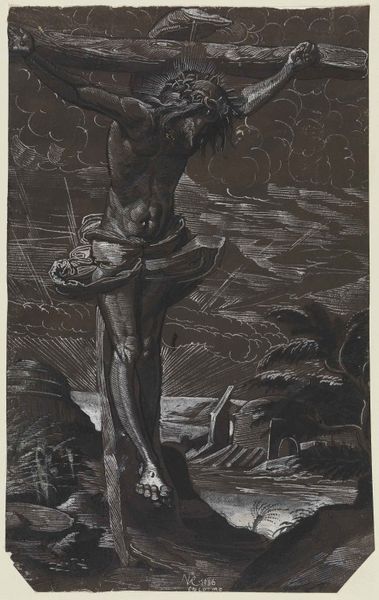
Titel: Christus am Kreuz
Künstler: Niklaus von Riedt
Standort: Karlsruhe
Institution: Staatliche Kunsthalle Karlsruhe
Schlagwörter: akt, baum, berg, dunkel, feder, felsen, gewitter, gott, hand, himmel, kopf, lendenschurz, mann, meer, nackt, nackter, wasser, weiß, wolken, bäume, landschaft, see, ufer, abend, braun, brust, holz, kreide, licht, nacht, schwarz, zeichnung, gras, tuch, bart, arme, hinrichtung, stein, steine, tod, tot, hände, signatur, erde, hügel, wind, sonne, dunkelheit, krone, beine, füße, wellen, papier, umrisse, düster, bogen, berge, modern, grafik, graphik, linien, hütten, winter, sturm, unwetter, muskeln, finster, glanz, balken, palme, nabel, bauch, nagel, nägel, zehen, tor, regen, hell dunkel, ruine, hängen, lende, lendentuch, glaube, kreuz, religion, strahlen, schnitt, schraffur, radierung, stich, intensiv, karfreitag, heiligenschein, christus, grab, jesus, jesus christus, kreuzigung, leichentuch, wunden, leid, leiden, kruzifix, rosenkranz, gekreuzigt, jesu, dornenkrone, sohn, auferstehung, christi, dornenkranz, schwach, kreut, kruez, gekreuzigte, gekreuzigter, spannung, höhung, kreutz, golgatha, inri, jesusu, sohn gottes, angenagelt, weioss, mahle, begrge, #tod, inchristus, vl, gekreutzigt, dornrnkrone, schmrzensmann, naxht, ljesus